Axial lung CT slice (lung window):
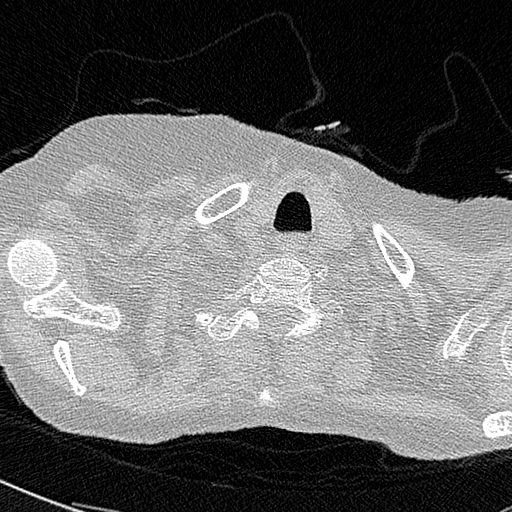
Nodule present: no